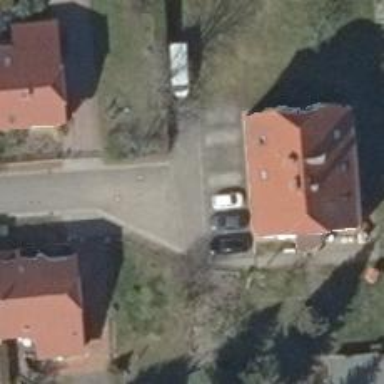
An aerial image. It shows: Paved residential road.